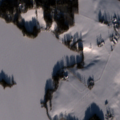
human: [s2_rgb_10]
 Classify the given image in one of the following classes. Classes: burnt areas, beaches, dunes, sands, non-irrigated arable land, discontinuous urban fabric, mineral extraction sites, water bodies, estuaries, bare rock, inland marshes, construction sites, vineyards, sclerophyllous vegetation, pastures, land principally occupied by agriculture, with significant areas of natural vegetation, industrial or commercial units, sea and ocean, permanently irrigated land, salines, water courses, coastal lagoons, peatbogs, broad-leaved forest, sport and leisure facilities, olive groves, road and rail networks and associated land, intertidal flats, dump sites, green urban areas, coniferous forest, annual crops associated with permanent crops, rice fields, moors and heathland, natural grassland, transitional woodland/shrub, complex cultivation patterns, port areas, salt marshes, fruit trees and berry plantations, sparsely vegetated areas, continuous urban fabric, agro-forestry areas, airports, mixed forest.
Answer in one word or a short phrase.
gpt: non-irrigated arable land, mixed forest, water bodies